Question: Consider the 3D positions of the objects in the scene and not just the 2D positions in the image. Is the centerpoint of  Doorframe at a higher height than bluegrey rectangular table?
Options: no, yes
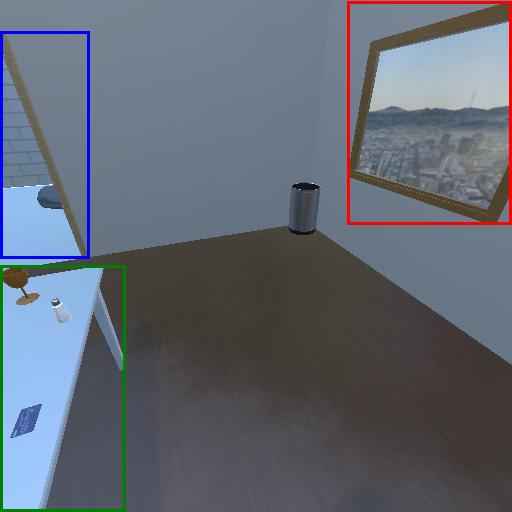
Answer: no